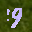
Label: 9